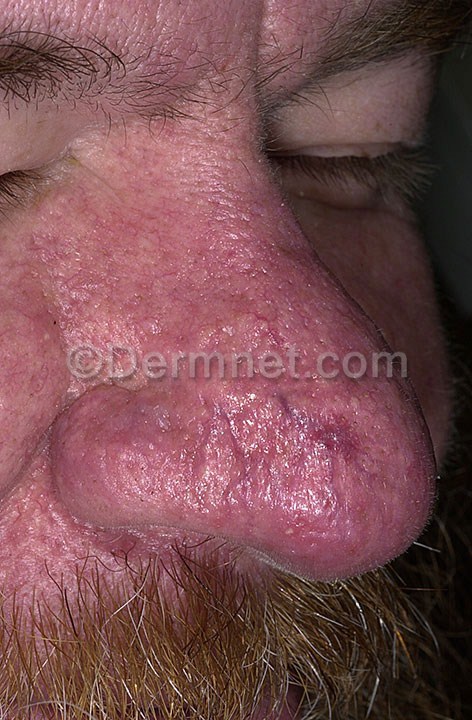
Disease: Acne and Rosacea Photos